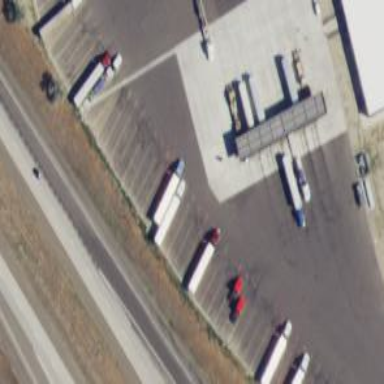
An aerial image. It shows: Weighbridge facility.